Interaction volume radius: 10 \u00c5
Interaction volume height: 10 \u00c5
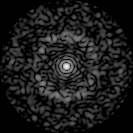
Disorder parameter: 0.8243